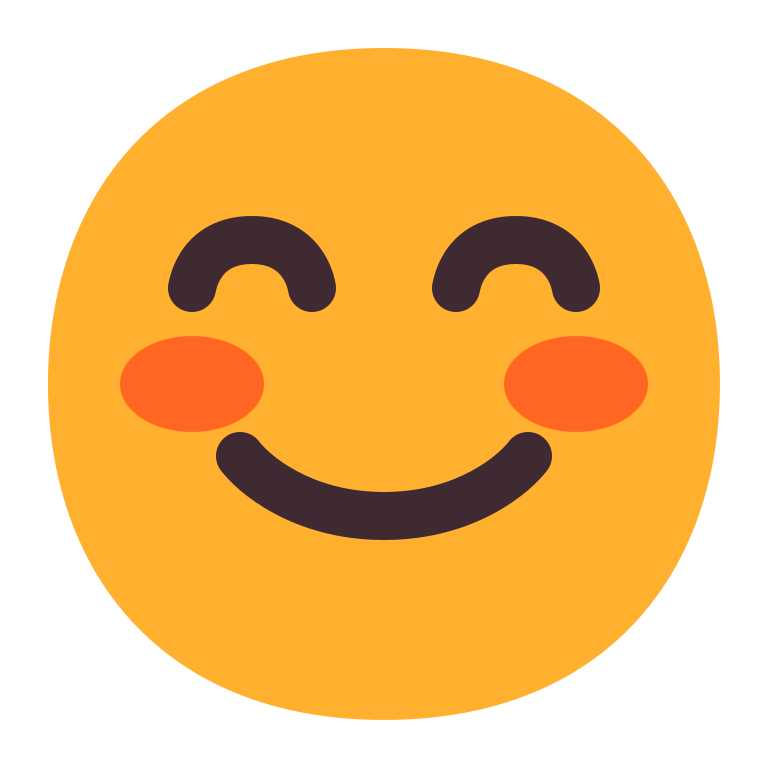
smiling face with smiling eyes flat